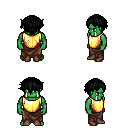
a pixel art fantasy rpg character, male body template, orc, green skin, gold chest armor, robe skirt, black short bangs hairstyle, brown shoes, four views (front, back, left, right), 2x2 character sprite sheet, small pixel art, hard edges, no anti-aliasing